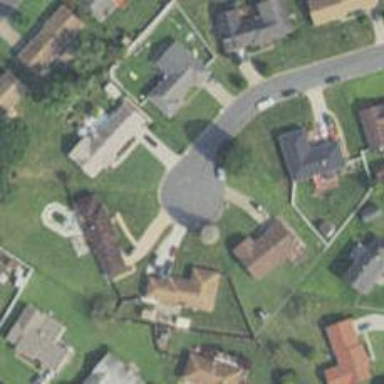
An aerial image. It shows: Turning circle on the road.